Question:
I am attempting to make a custom view that looks like the attached picture. The top two cell would be static while the bottom three would scroll if there are more than the screen can fit, and only scroll within that given area. I am wondering what the best approach is to making these types of custom views. I know how to make custom UItableviewcells and have custom content in them, but I am struggling with an overall strategy to make a custom UITableview that has certain cells be static and others scroll. Should I just implement a table view to be part of the screen in storyboards? Or are there better ways to do so?
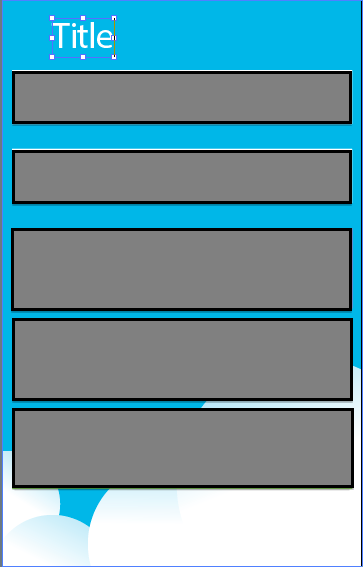
Answer: I would do this by making the top two "cells" just be UILabels, and the bottom a table view where both the cells and the table view would have a clear background. The table view should be set to have no separators between the cells, and the cells should have a UILabel with a background cooler the same as the top UILabels.

This was the result: